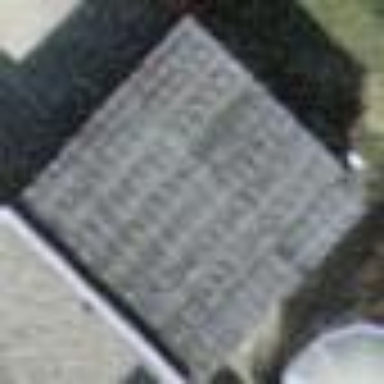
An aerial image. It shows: View of roof of building.